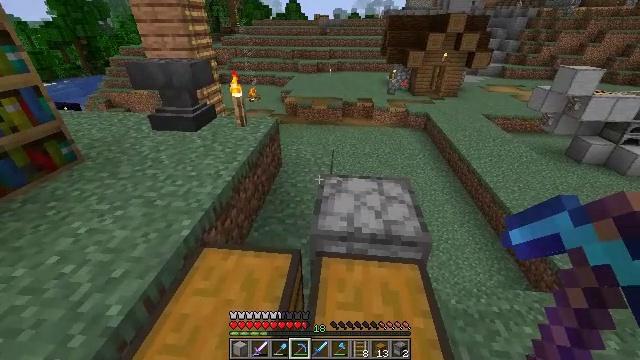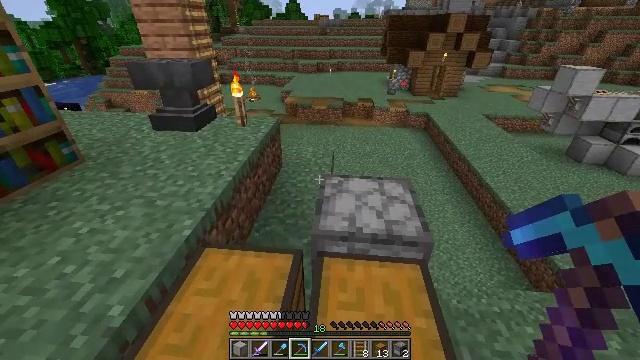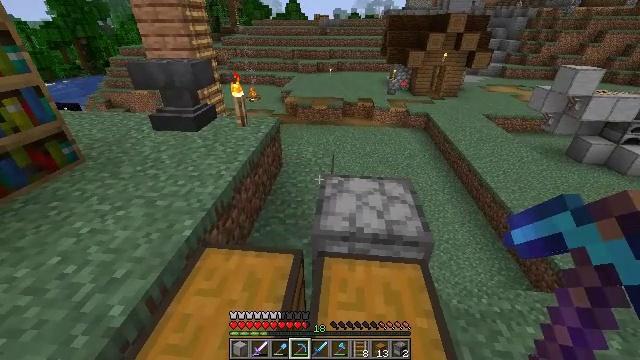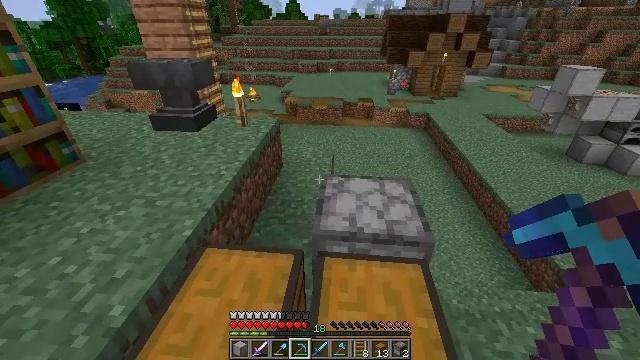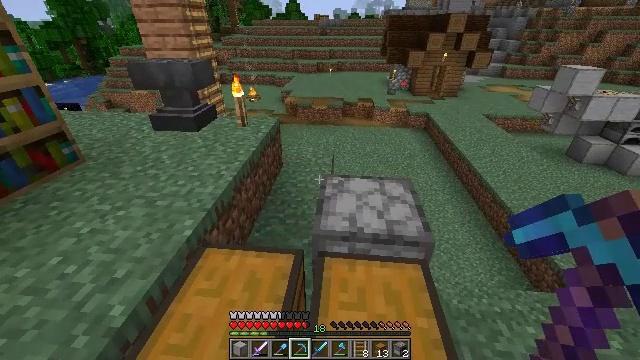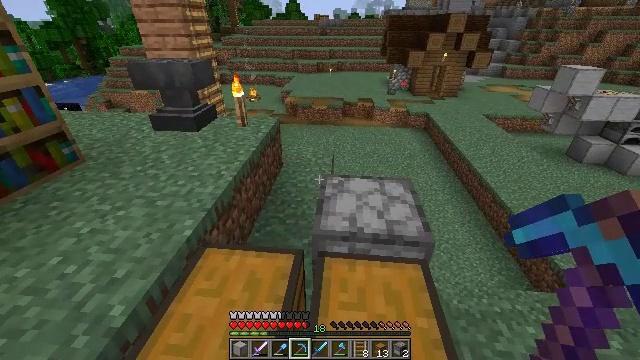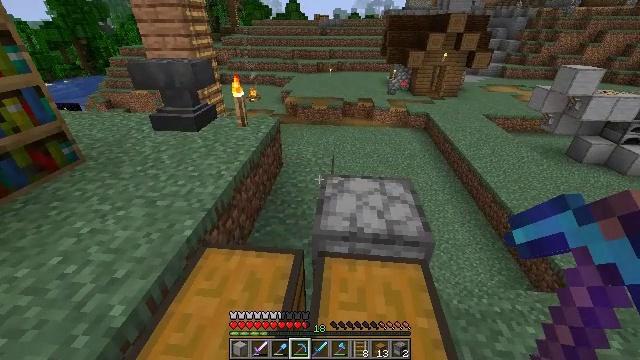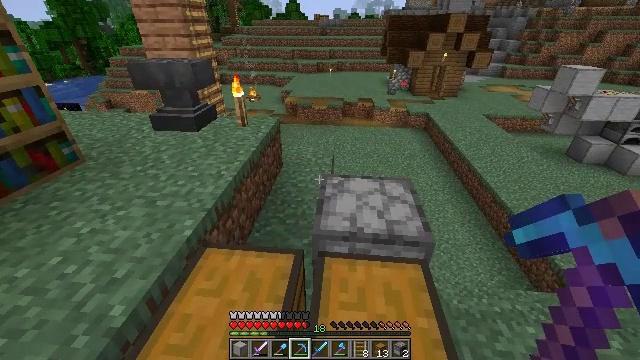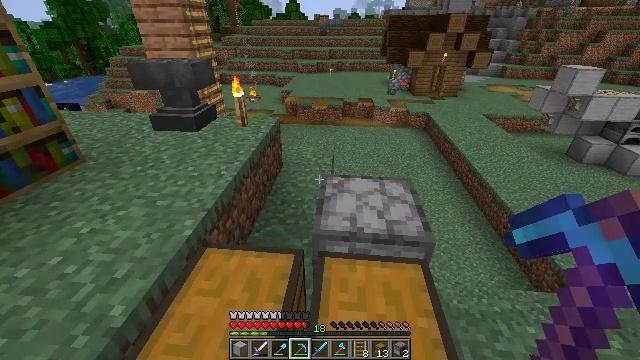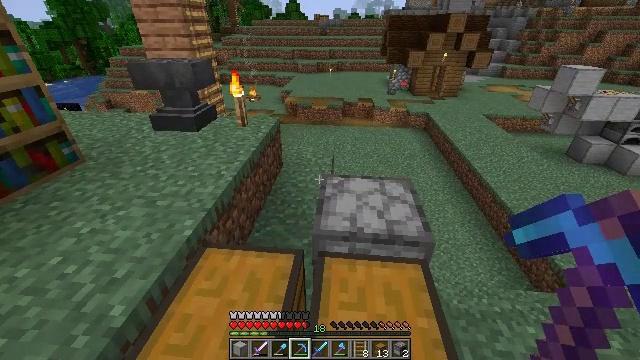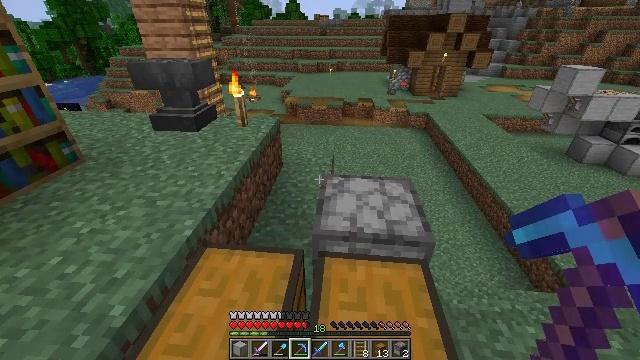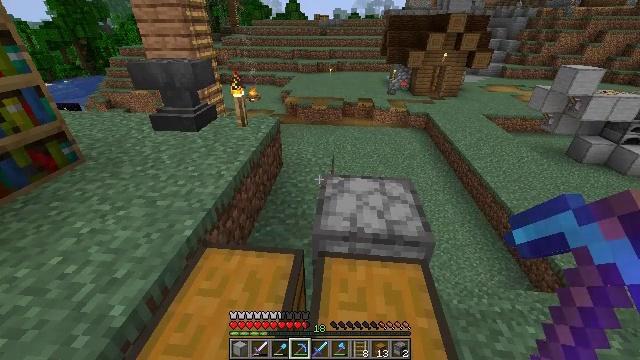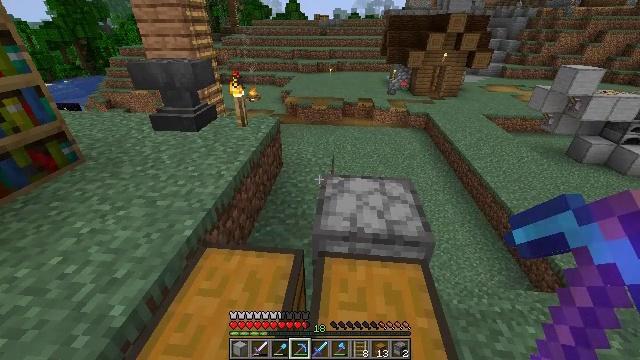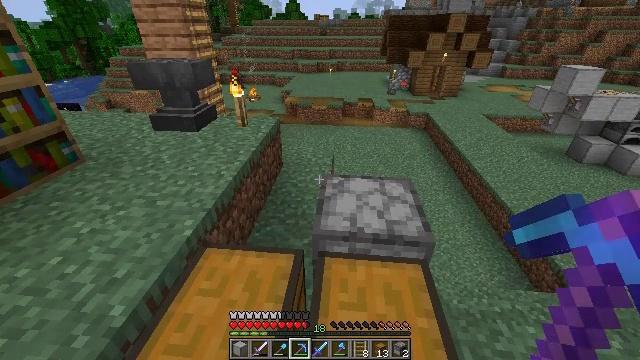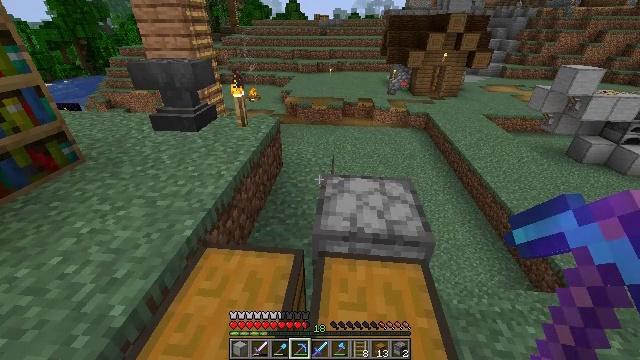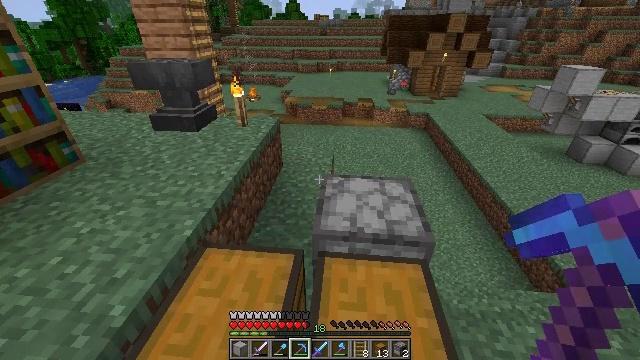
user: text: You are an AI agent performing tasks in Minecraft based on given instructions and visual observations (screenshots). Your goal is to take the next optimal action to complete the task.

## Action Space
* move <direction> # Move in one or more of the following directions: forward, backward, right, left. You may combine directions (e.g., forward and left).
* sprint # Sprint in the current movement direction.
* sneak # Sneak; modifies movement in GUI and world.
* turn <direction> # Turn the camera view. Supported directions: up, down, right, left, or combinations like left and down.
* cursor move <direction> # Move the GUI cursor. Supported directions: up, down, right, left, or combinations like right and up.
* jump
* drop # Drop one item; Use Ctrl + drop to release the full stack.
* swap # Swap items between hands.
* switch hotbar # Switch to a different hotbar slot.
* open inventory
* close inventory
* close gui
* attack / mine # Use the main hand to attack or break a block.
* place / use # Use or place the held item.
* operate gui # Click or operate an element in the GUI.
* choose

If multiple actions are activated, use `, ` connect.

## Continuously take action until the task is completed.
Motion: motion action
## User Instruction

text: Dig and collect smooth stone.
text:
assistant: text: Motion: no_op
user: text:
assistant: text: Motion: no_op
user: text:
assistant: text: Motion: no_op
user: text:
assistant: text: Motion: no_op
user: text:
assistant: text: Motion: no_op
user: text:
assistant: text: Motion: no_op
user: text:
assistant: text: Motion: no_op
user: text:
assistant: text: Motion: no_op
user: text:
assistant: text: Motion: no_op
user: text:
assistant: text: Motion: no_op
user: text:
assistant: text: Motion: no_op
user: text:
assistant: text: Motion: no_op
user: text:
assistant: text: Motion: no_op
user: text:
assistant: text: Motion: no_op
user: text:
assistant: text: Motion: no_op
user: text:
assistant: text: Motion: no_op
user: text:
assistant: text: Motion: no_op
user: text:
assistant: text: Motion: no_op
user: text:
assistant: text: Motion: no_op
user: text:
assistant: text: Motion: no_op
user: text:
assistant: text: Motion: no_op
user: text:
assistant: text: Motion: no_op
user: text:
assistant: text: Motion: no_op
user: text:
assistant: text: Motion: no_op
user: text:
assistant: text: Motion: no_op
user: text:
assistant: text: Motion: no_op
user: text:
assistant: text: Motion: no_op
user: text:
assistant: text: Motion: no_op
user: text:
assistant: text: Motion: no_op
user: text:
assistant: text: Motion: no_op